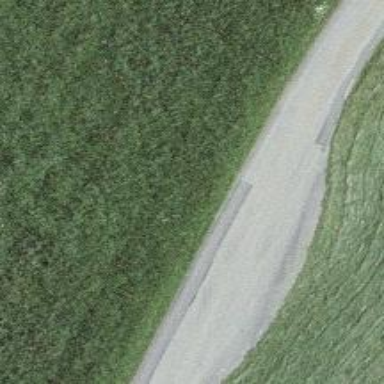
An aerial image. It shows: Passing place on the road.